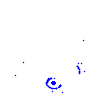
Particle: kaon